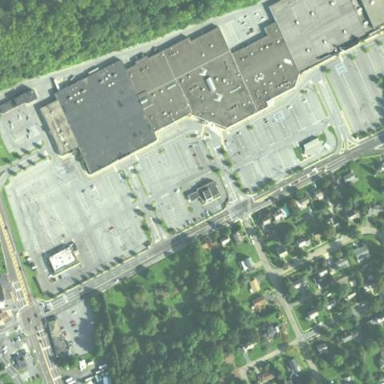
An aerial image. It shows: Commercial area.